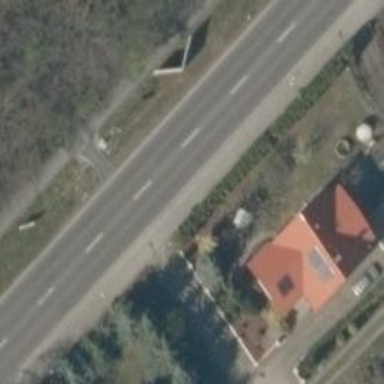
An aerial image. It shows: Secondary road with asphalt surface. It has sidewalks on both sides and cycle track.